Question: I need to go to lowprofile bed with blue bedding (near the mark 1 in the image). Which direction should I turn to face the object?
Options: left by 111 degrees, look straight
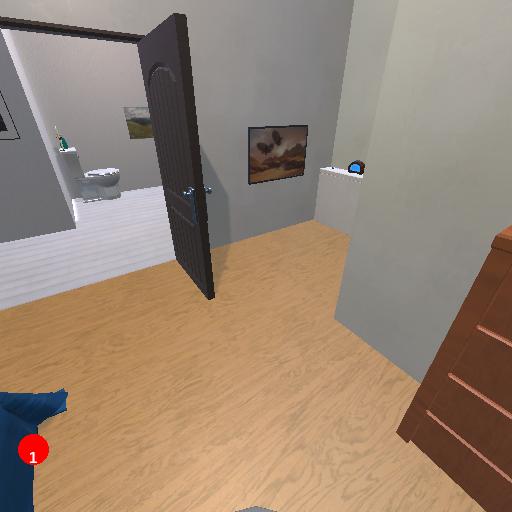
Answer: left by 111 degrees